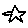
Label: star